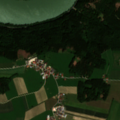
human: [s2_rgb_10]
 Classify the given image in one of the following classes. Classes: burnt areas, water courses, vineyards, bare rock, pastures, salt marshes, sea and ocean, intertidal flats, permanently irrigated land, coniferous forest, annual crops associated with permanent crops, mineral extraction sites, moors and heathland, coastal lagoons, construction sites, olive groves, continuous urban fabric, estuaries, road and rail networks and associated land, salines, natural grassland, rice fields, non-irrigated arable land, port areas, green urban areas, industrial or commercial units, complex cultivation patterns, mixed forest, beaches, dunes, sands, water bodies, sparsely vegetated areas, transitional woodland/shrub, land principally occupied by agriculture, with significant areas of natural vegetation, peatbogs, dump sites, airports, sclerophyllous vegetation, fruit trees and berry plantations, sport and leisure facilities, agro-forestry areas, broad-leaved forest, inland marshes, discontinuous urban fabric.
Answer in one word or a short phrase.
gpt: non-irrigated arable land, complex cultivation patterns, land principally occupied by agriculture, with significant areas of natural vegetation, coniferous forest, mixed forest, water courses